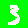
Digit: 3